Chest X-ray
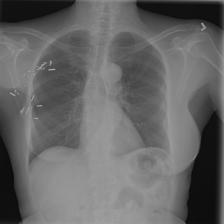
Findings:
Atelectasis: negative
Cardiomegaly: negative
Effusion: negative
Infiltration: negative
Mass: negative
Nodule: negative
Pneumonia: negative
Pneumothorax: negative
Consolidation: negative
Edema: negative
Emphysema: negative
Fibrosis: negative
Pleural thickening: negative
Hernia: negative